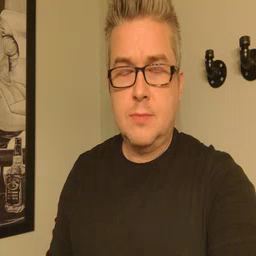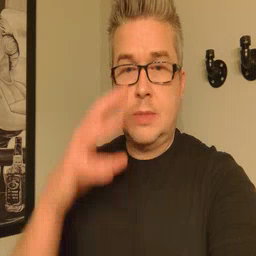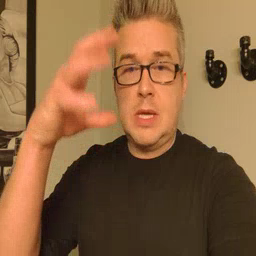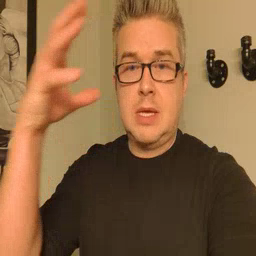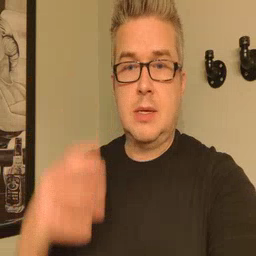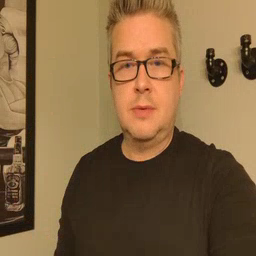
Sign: cloud